Aerial crown-view tile of a tropical tree (Barro Colorado Island, Panama), acquired 20240918:
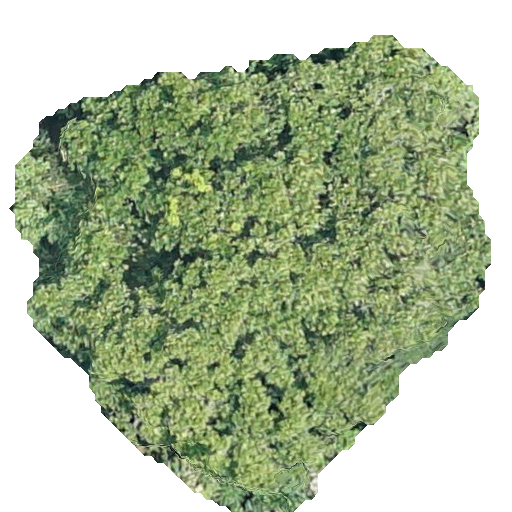
Species: Anacardium excelsum
GBIF accepted scientific name: Anacardium excelsum
Crown area: 251.237 m²